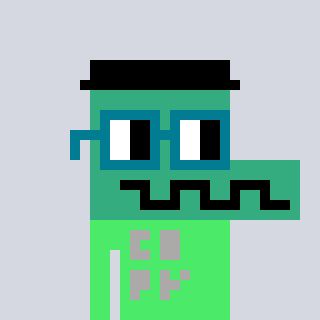
a pixel art character with square dark green glasses, a crocodile-shaped head and a teal-colored body on a cool background